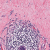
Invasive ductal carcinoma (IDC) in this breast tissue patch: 0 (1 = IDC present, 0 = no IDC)